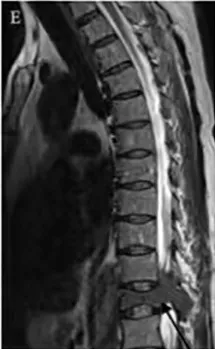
High signal on T2-weighted imaging.
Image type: radiology (mri)